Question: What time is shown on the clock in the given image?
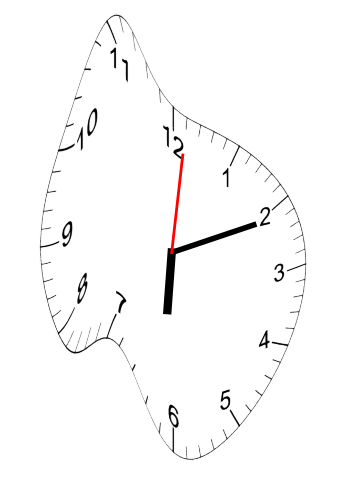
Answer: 06:11:01